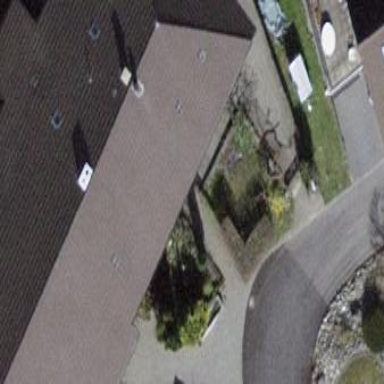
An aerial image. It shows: Simple and straightforward house.